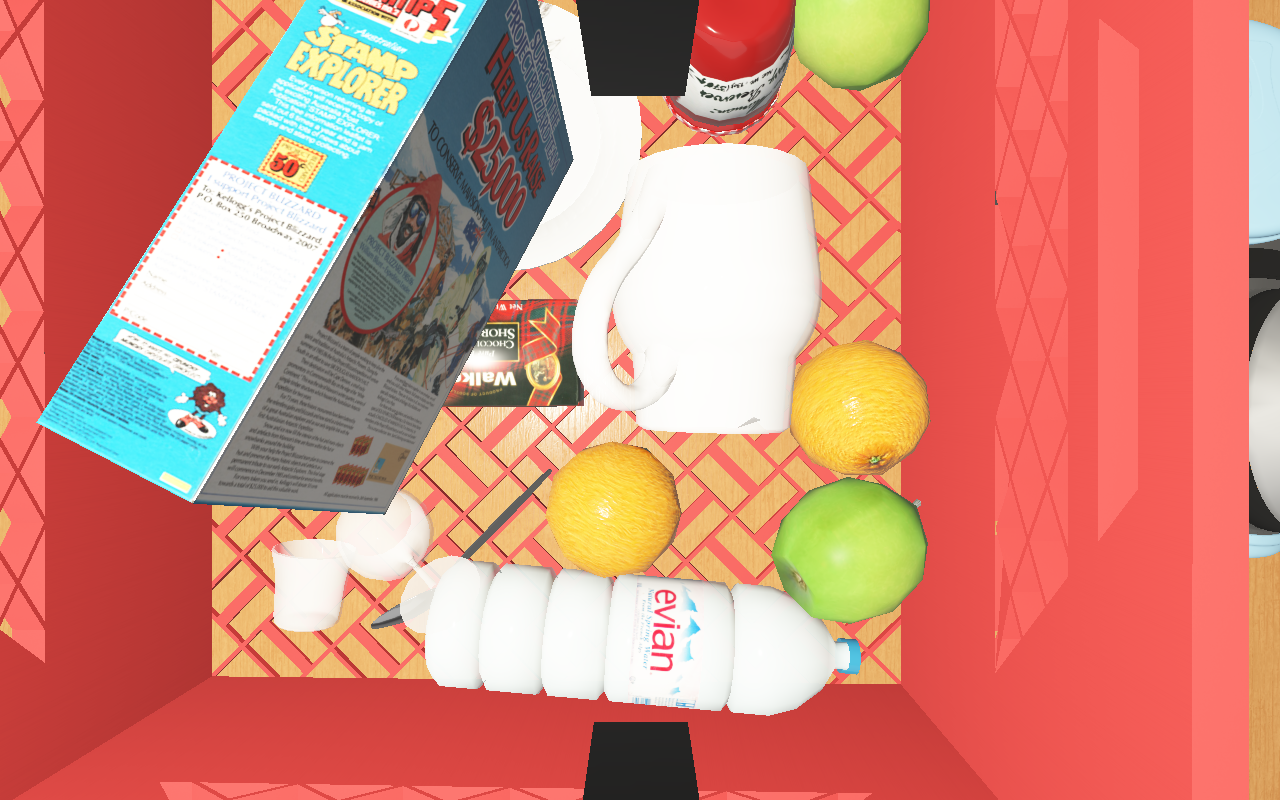
Objects in the scene:
water bottle
apple
apple
orange
orange
spoon
plate
glass
wineglass
honey jar
cereal box
biscuit box